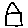
Label: house